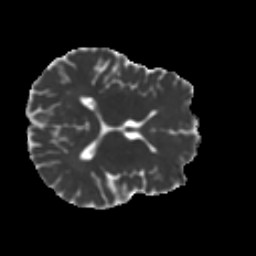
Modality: MD
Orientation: axial
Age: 36
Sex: male
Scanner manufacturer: ge
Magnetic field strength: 3 T
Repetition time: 7.8 s
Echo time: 0.0607 s